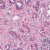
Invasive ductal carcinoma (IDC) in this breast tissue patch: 1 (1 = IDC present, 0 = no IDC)